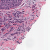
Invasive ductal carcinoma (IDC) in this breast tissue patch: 1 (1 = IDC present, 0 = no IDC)